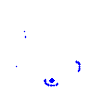
Particle: electron